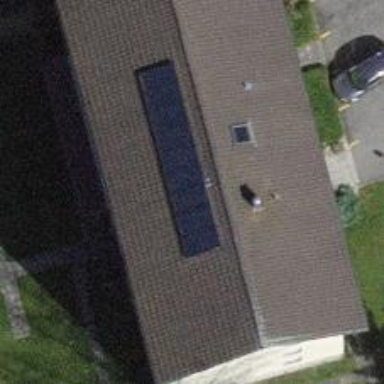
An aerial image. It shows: Solar power generator using photovoltaic method with solar photovoltaic panel types.